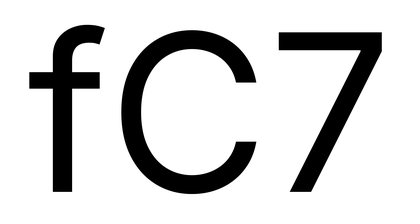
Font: Inter_Regular